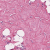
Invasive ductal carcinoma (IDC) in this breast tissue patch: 0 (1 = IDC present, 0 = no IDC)